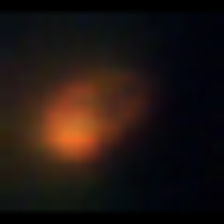
Taxon: NanoPlankton
Group: Other